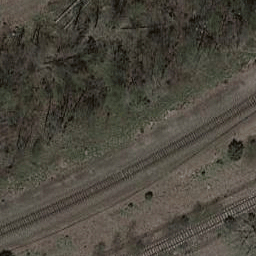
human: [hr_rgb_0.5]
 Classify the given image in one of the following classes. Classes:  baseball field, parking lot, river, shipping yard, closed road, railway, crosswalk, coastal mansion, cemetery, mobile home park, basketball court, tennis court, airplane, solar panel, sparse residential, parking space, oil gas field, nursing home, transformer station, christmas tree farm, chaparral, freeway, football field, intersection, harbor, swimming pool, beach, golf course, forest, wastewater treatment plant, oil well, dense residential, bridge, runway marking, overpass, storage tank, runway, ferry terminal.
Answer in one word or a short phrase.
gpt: railway